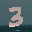
Label: 3